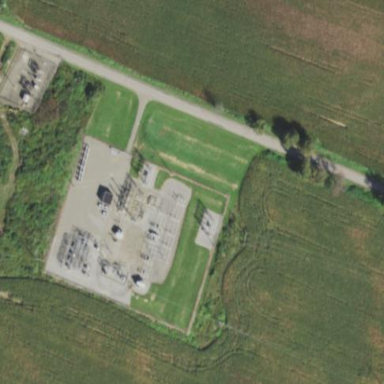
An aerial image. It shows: Power substation.